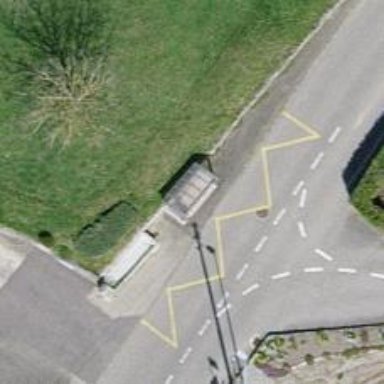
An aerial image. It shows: Bus stop with platform for public transport.